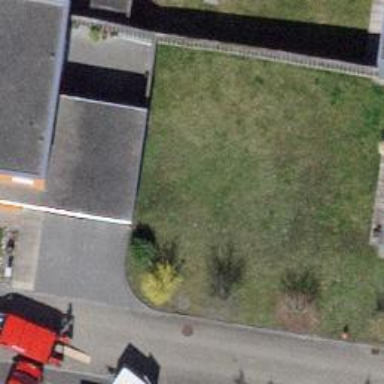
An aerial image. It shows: View of roof of building.